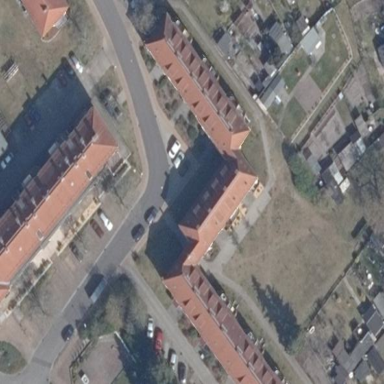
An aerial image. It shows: Hipped roof on residential building.